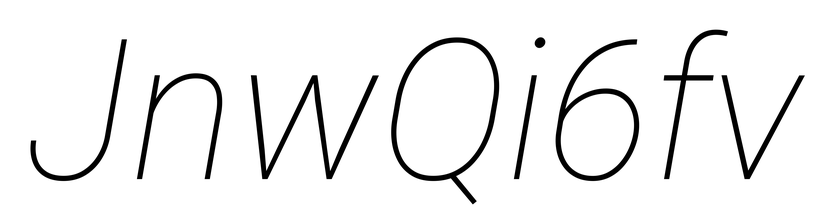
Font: Roboto-Italic_Thin_Italic